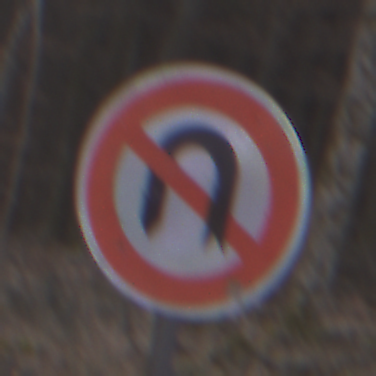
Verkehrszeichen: VerbotWenden
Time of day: Midday
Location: Outdoor (Nature)
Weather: Overcast
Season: Autumn
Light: Natural